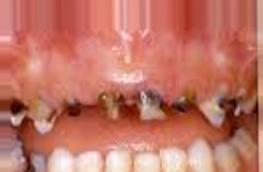
Condition: Caries